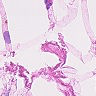
Metastatic tissue present: no